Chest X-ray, PA view. Patient: 49 years old, sex F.
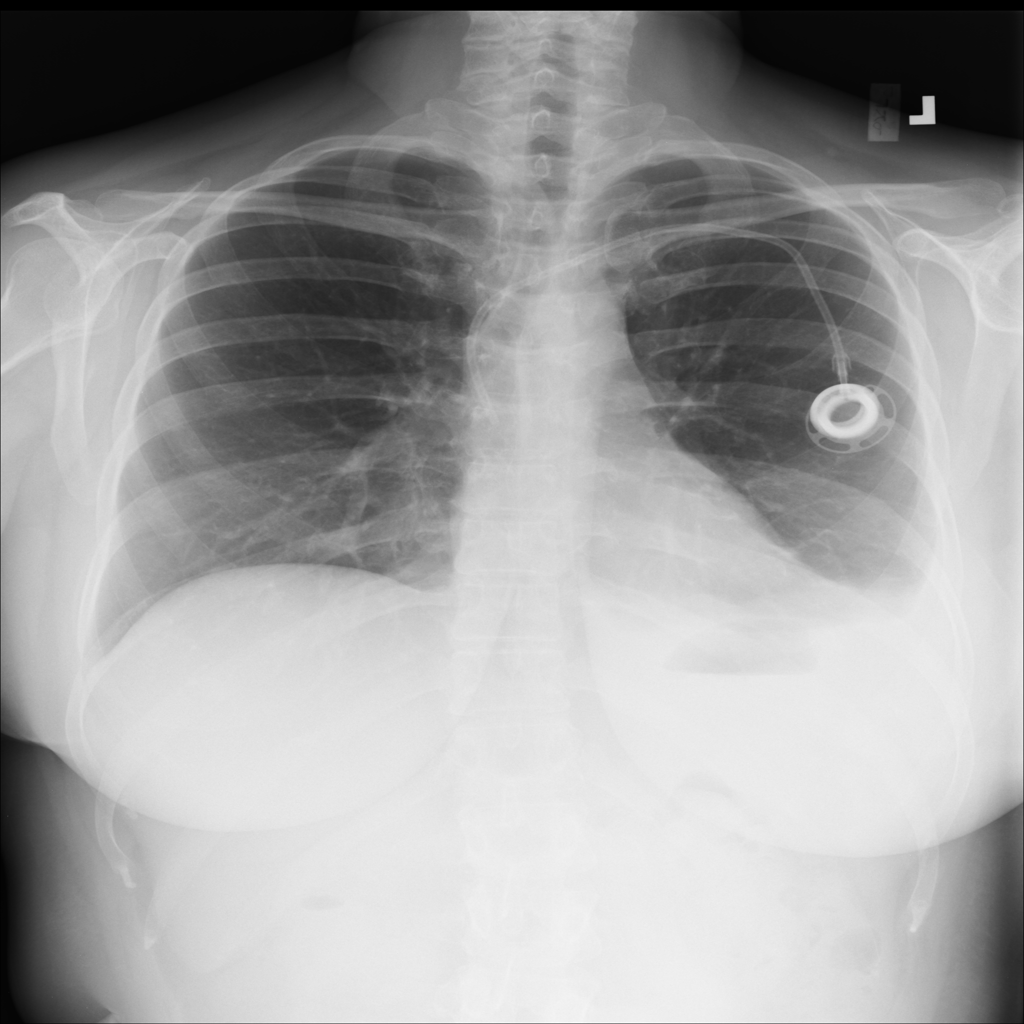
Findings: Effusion